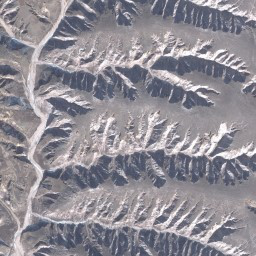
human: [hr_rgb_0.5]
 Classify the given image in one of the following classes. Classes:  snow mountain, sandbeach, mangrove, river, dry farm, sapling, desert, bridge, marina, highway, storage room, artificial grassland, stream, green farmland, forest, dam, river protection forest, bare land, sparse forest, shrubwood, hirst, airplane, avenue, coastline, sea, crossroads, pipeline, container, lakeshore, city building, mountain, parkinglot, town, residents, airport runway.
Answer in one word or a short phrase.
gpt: mountain